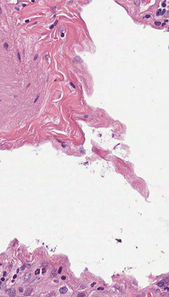
Tumor epithelial tissue: no
Tumor-associated stroma tissue: yes
Normal tissue: no